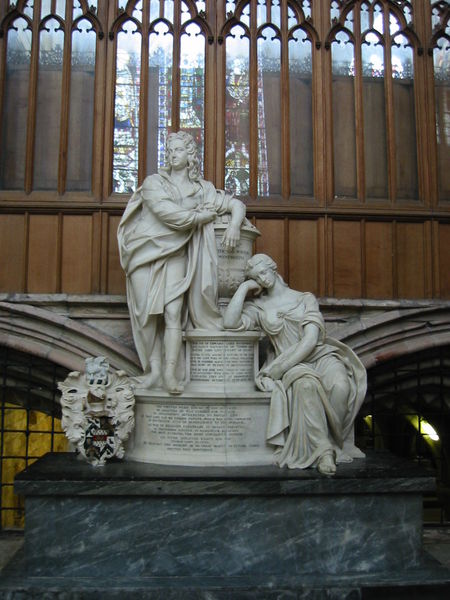
Titel: York Münster
Standort: York (EU - GB)
Schlagwörter: fuß, kopf, mann, umhang, weiß, frauen, gelb, sitzen, braun, bunt, fenster, frau, frisur, glas, grau, haar, holz, kleid, marmor, schwarz, arm, barock, falten, kleidung, sockel, stehen, stein, bild, hände, spiegelung, kirche, gewand, haare, sitzend, stehend, adel, decke, drei, innen, klassizismus, paar, brosche, england, gotik, locken, brunnen, skulptur, statue, schrift, schlafen, man, zwei personen, inschrift, stufen, nachdenklich, foto, gestützt, denkmal, text, helm, wappen, triumph, skulpturen, statuen, buntglas, spitzbogen, grab, aufgestützt, london, gothik, grabmal, monument, sarkophag, renessaince, stufig, statur, fra, helmzier, täfelung, 3, nonnenköpfe